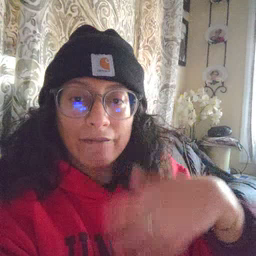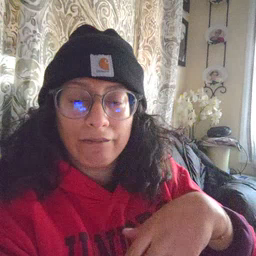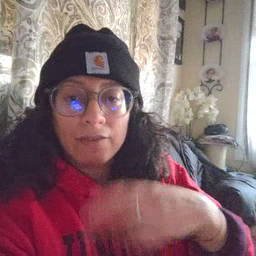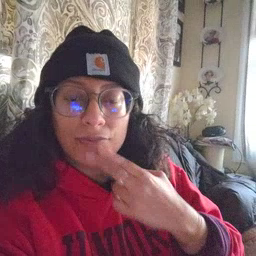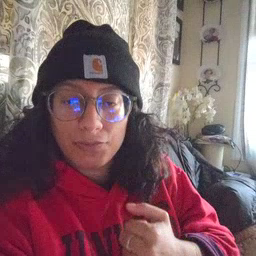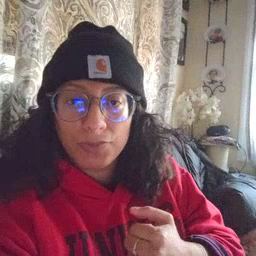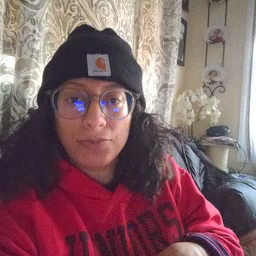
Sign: cute